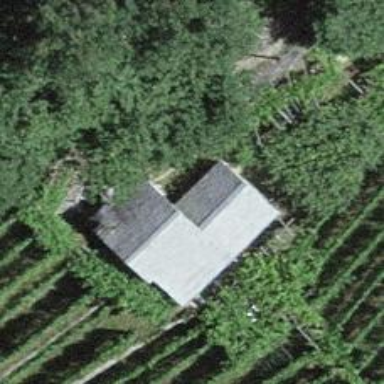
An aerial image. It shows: Farm auxiliary building.